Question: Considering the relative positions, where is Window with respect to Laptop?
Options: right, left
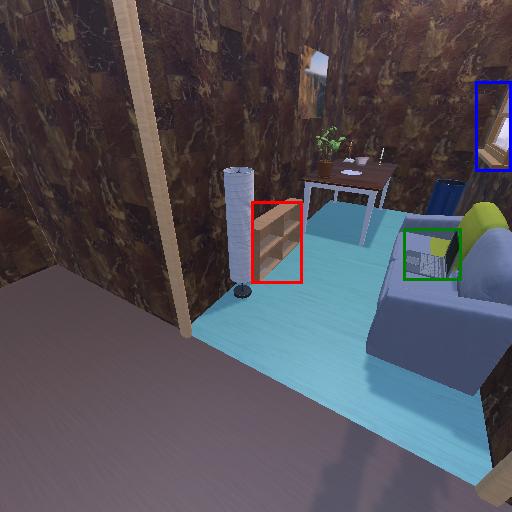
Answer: right